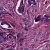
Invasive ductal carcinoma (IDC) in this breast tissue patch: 1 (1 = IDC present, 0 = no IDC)